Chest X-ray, AP view. Patient: 38 years old, sex M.
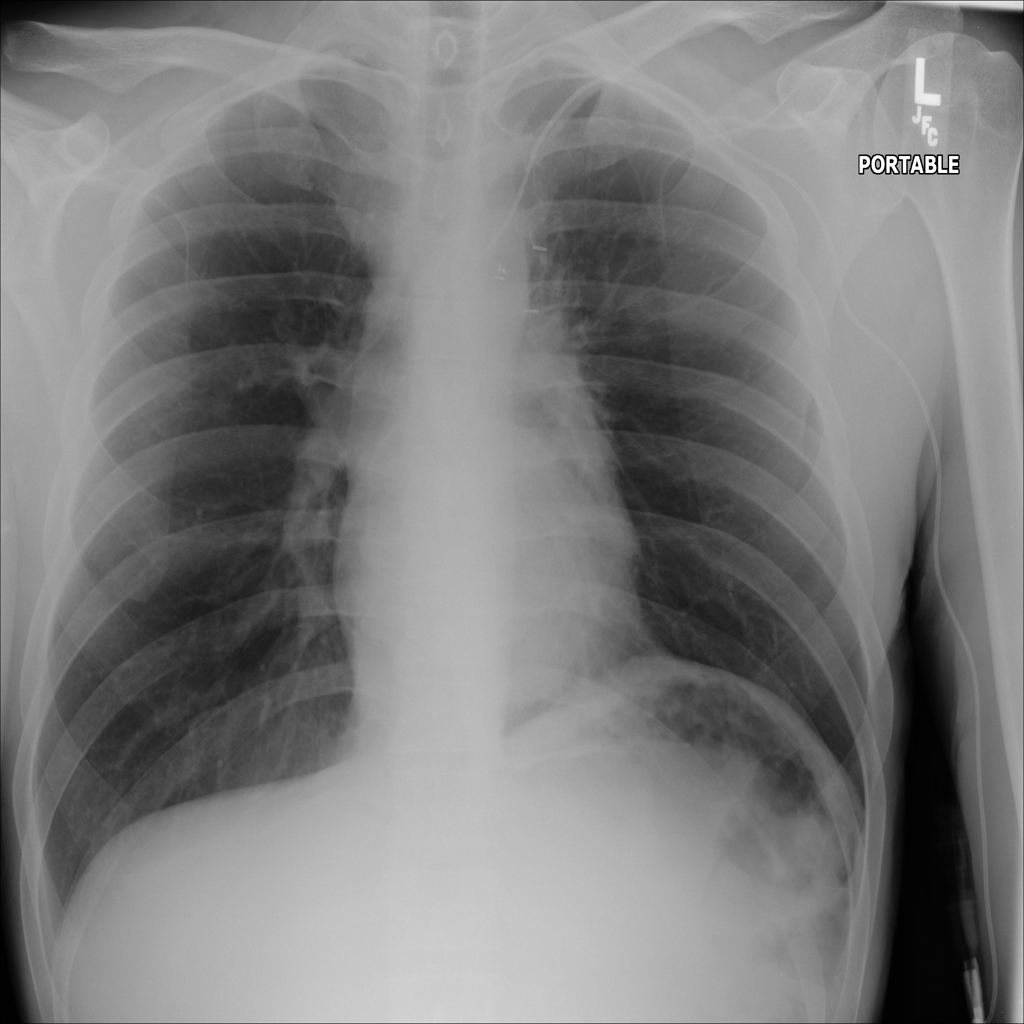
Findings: No Finding